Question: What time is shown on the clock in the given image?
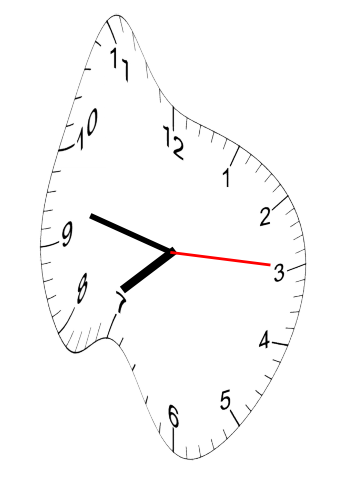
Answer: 07:47:15